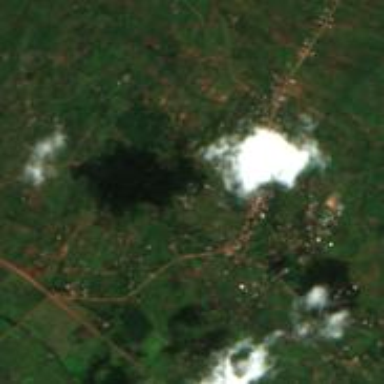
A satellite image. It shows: Village area.